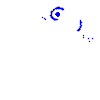
Particle: pion